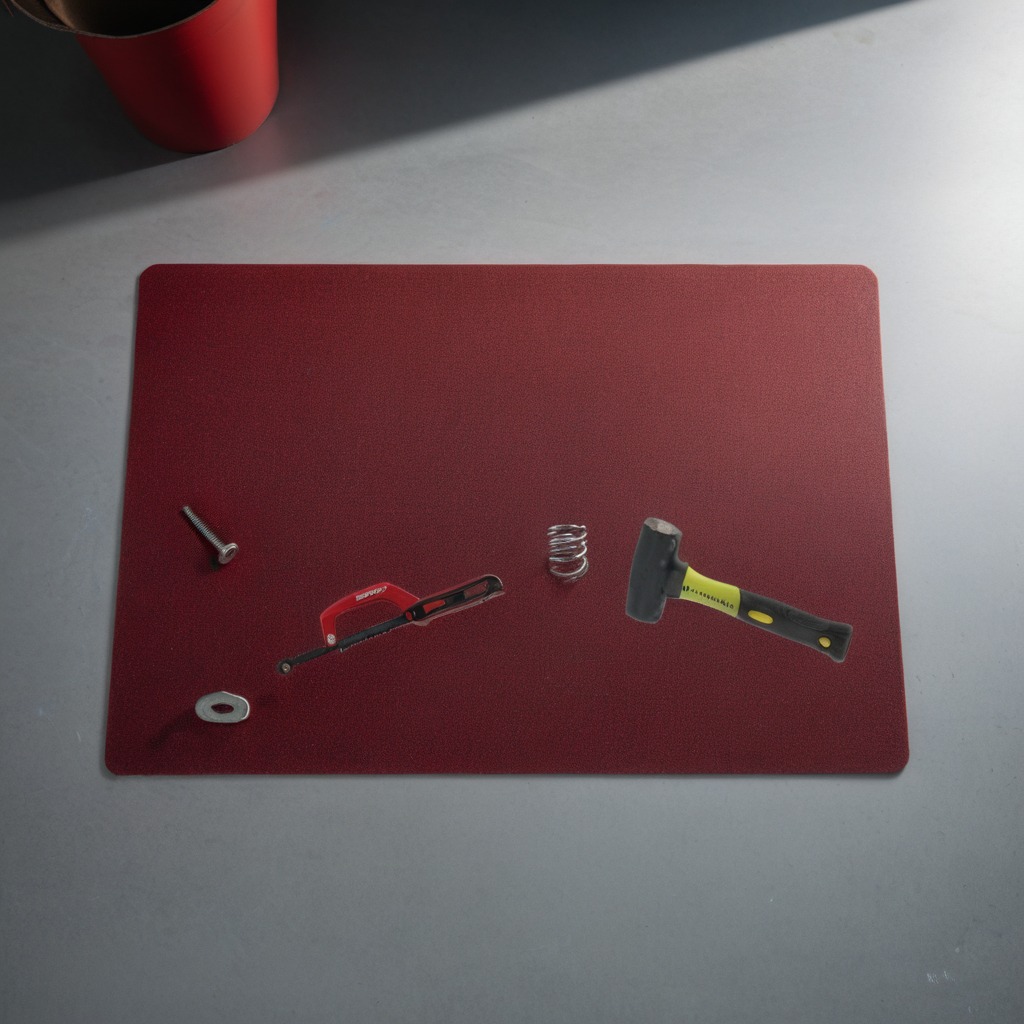
A flat metal washer, a hammer, a metal machine screw, a coiled metal spring, and a handheld metal saw are lying on the granite tabletop.